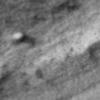
Label: no_change